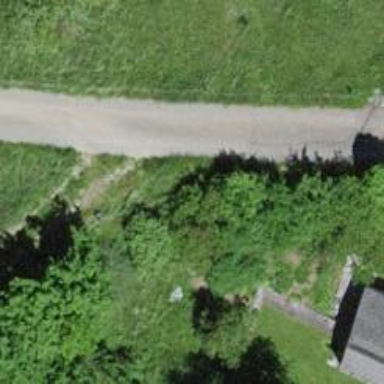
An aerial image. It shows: Compacted path road.